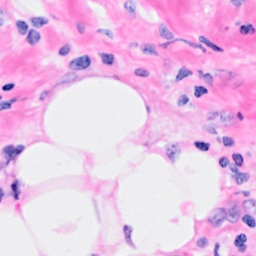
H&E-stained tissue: Breast